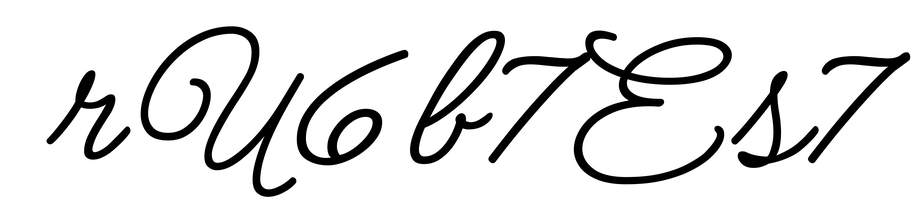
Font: MeowScript-Regular